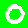
Digit: 0